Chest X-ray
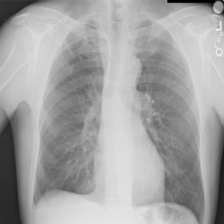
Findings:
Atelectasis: negative
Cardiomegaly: negative
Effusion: negative
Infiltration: negative
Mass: negative
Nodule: negative
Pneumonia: negative
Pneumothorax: negative
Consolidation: negative
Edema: negative
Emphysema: negative
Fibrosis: negative
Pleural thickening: negative
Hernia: negative